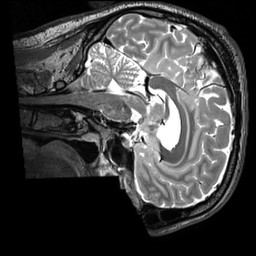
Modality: T2w
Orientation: sagittal
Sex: male